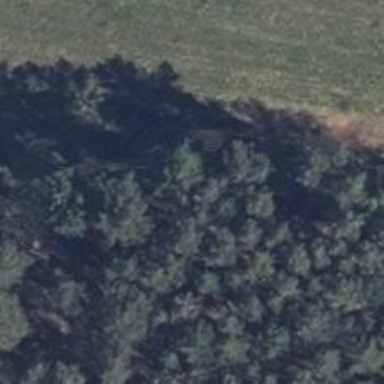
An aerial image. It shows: Hunting stand.